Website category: phone
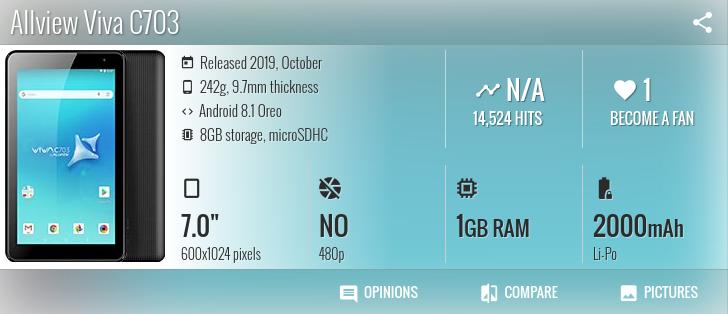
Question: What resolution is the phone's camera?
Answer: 480p

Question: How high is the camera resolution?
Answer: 480p

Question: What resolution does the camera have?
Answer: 480p

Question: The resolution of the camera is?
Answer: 480p

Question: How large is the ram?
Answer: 1 GB RAM

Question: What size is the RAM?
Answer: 1 GB RAM

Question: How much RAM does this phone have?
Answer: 1 GB RAM

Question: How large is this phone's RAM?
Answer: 1 GB RAM

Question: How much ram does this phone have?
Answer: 1 GB RAM

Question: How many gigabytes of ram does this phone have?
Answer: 1 GB RAM

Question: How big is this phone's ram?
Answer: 1 GB RAM

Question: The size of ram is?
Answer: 1 GB RAM

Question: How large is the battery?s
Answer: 2000 mAh

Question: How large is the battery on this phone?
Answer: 2000 mAh

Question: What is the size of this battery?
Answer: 2000 mAh

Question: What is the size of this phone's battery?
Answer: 2000 mAh

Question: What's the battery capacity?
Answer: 2000 mAh

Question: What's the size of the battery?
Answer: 2000 mAh

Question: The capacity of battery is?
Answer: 2000 mAh